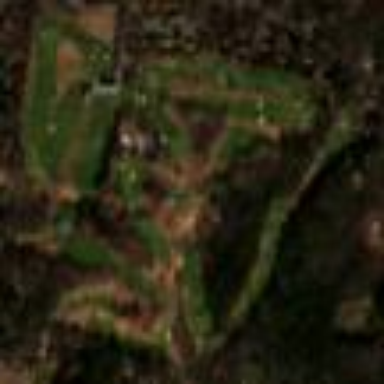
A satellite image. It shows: Golf course.